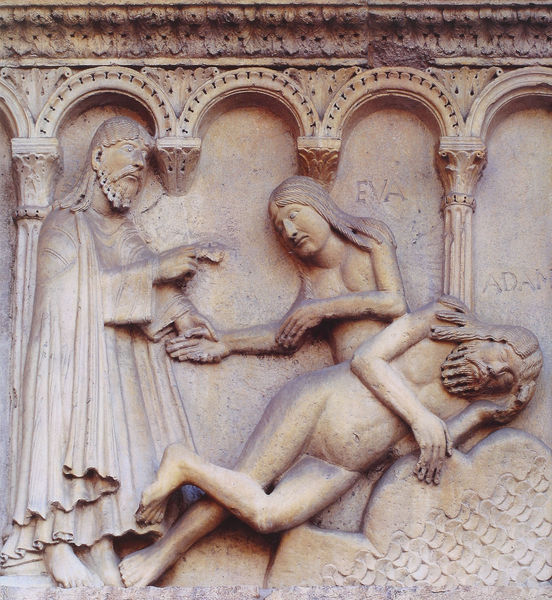
Titel: Dom S. Gimignano, Modena
Standort: Modena, Dom S. Gimignano (EU - I - Emilia-Romagna)
Schlagwörter: gott, hand, schlaf, säulen, bart, stein, boden, relief, bogen, inschrift, bögen, adam, eva, romanik, liegender, schöpfung